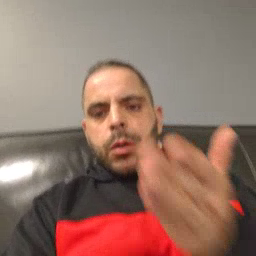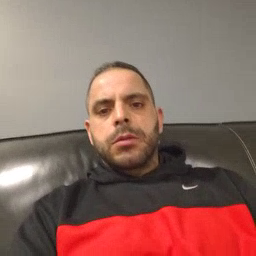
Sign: boat